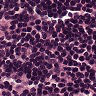
Metastatic tissue present: no